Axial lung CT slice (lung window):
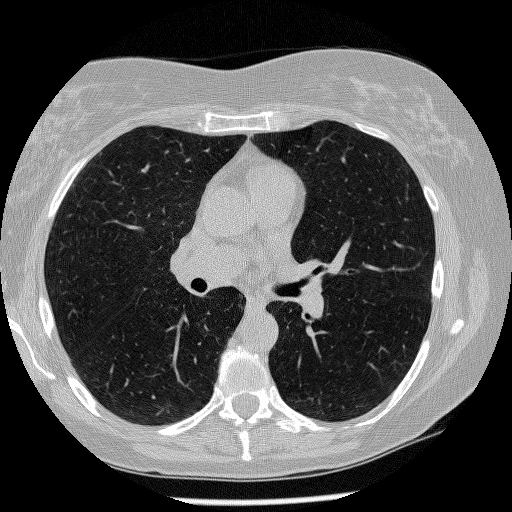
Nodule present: no